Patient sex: M
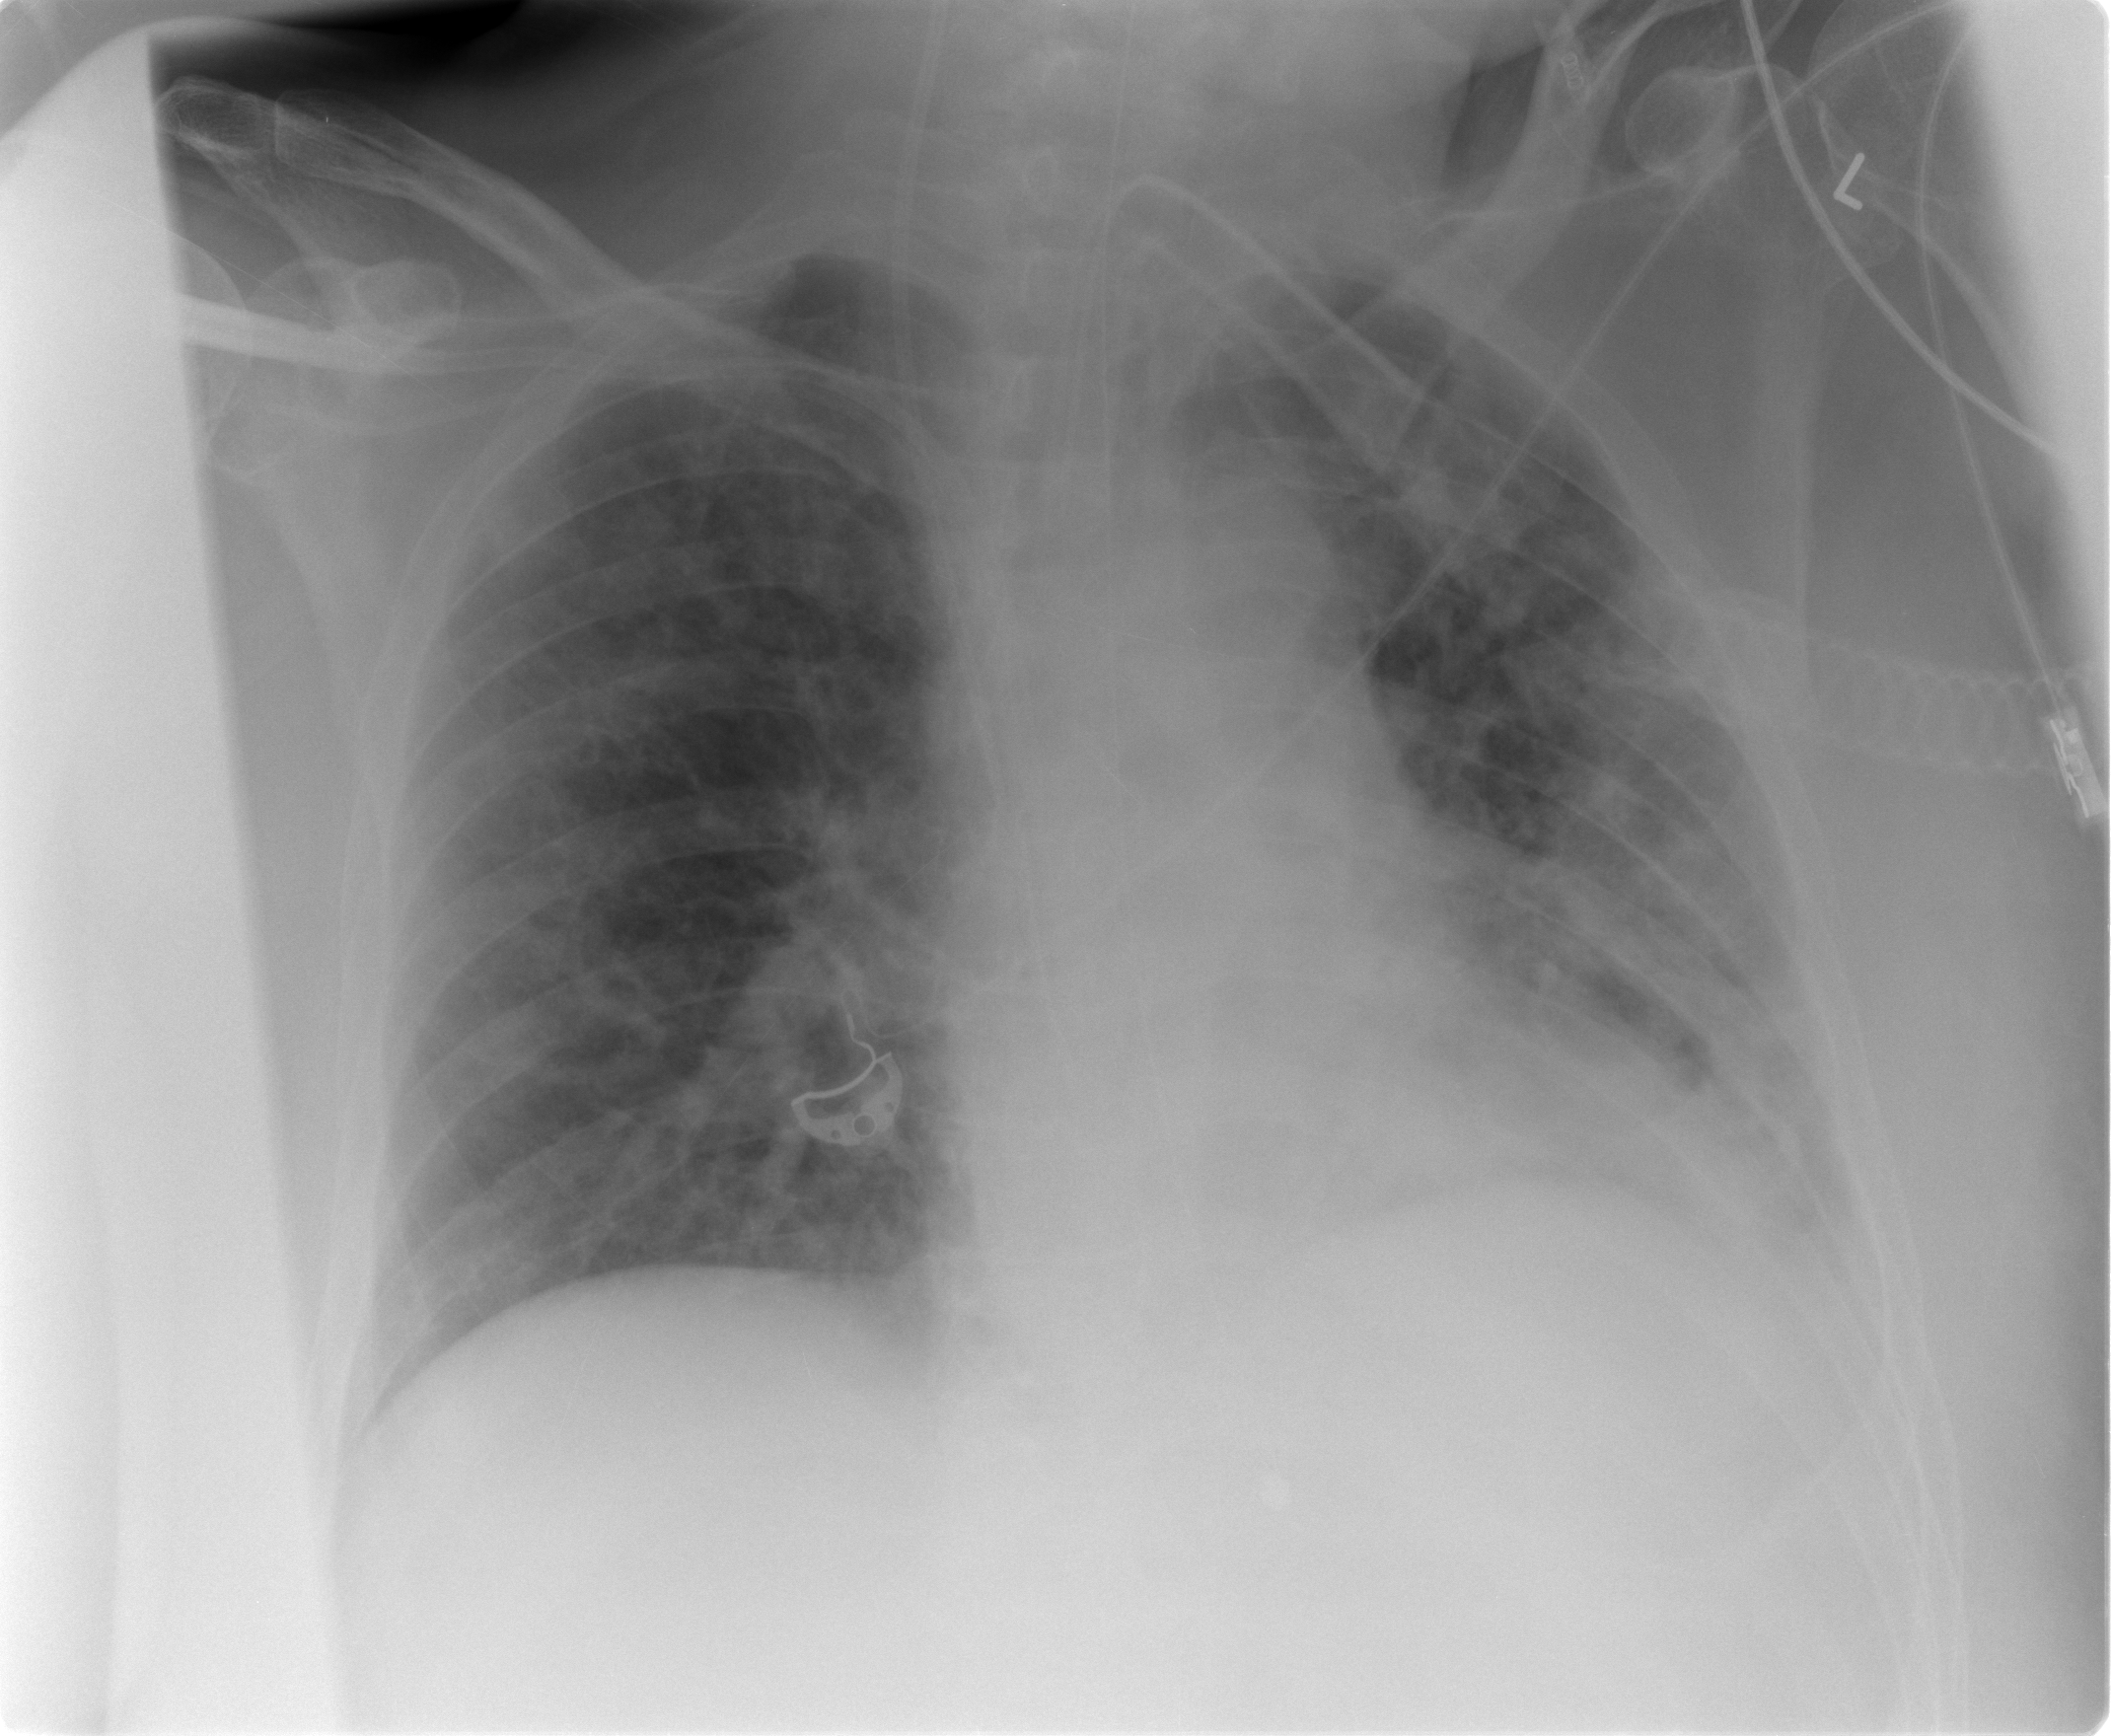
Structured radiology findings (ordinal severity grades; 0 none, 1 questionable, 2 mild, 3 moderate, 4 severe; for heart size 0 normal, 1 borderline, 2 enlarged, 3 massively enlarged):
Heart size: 2
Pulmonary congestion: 2
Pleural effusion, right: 0
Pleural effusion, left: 2
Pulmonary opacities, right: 2
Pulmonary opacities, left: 3
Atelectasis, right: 1
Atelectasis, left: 2